Question: I have generated a function to apply a piecewise linear transformation to an image. Based on this function, I am unsure if it is performing correctly. Sometimes the entire image shows up as white and all pixels listed as 255. Other times, the output image appears but results vary. Due to the varying results, I believe there is an issue with my function. The code for the function is here:
'''
function T = piecewise_transform(f,n,r1,s1,r2,s2,r3,s3)
% breakpoints: (0,0),(r1,s2),(r2,s2),(r3,s3),((L-1),(L-1))
% to get alpha, beta, etc, don't suppress echoing (remove ; )
% find the parameters of each line
L = 2^n;
% s = a*r+b
a1 = ((s1-0)/(r1-0));
b1 = ((s1/r1));
a2 = ((s2-s1)/(r2-r1));
b2 = ((s1*r2)-(s2*r1)/(r2-r1));
a3 = ((s3-s2)/(r3-r2));
b3 = (((s3-s2)/(r3-r2))*(s2/r2));
a4 = (((L-1)-s3)/((L-1)-r3));
b4 = (((L-1)-s3)/((L-1)-r3)*(s3/r3));
% put all parameters in two vectors
A = [a1,a2,a3,a4]
B = [b1,b2,b3,b4]
[row,col] = size(f);
T = f;
for i = 1:row
for j=1:col
% find which line to use
%line 1
if f(i,j) < r1
flag = 1;
end
% line 2
if f(i,j) > r1 && f(i,j)<r2
flag = 2;
end
% line 3
if f(i,j) > r2 && f(i,j)<r3
flag = 3;
end
% line 4
if f(i,j) > r3 && f(i,j)<(L-1)
flag = 4;
end
T(i,j) = (A(flag)*f(i,j) + B(flag));
end
end
T = uint8(T);
imshow(T)
'''
Here are the results of some of my tests:

<URL>
<URL>
<URL>
<URL>
<URL>
Based on my code, why am I receiving varying results?
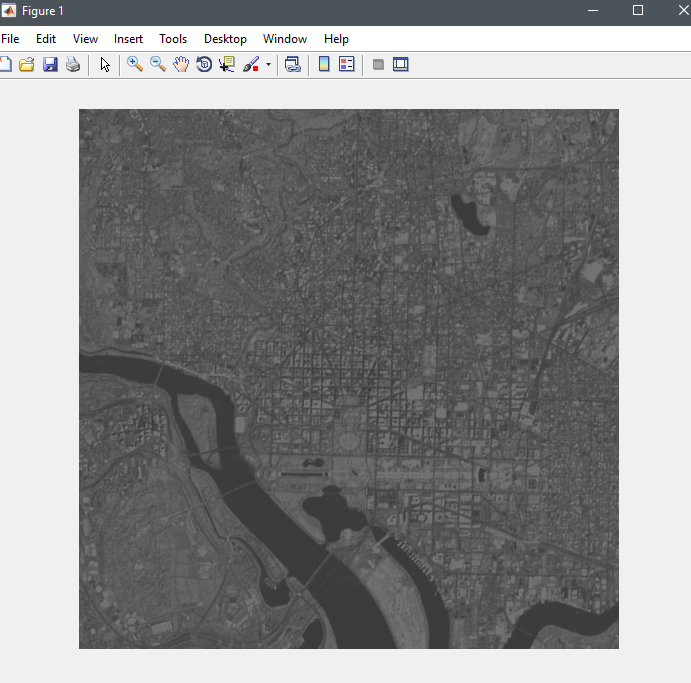
Answer: There are a multiple problems in the code causing things to behave strangely.
First, there is no error checking for things like Inf's and NaN's when defining a1:a4 and b1:b4. If you pass values to the function that cause division by a zero then you will receive Inf or in the case of 0/0 then you will receive NaN.
Second, the logic in the 'if' statements do not take into account when the value at 'f(i,j)' is equal to values of either 'r1,r2,r3'or 'L-1'.
Third, there is no normalization of 'T(i,j)'on the scale of 0 - 255. This means that if your value is larger than 255 and you cast T as uint8 it will become 255. This is likely why your first image was all white. 'imread' interprets 255 as white and 0 as black.
Also this code will only be good for black and white images. If you wish to use RGB then you will have to take into account a 3rd color dimension.